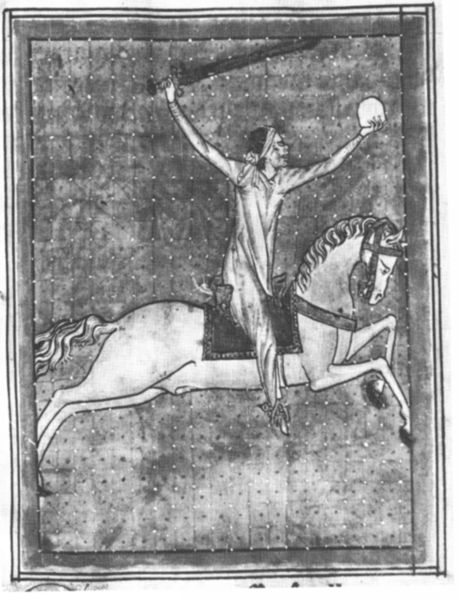
Titel: Lateinische Apokalypse
Institution: Cambridge, Trinity College
Schlagwörter: hand, himmel, kopf, mann, schwarz, weiss, zeichnung, falten, stein, stirnband, gewand, decke, fliegen, pferd, reiter, hufe, mähne, sattel, schnell, schweif, sprung, steigbügel, zügel, punkte, buch, rechteck, sterne, illustration, schwarzweiß, schwert, schimmel, arabisch, ross, springen, mittelalter, halfter, zaum, schrei, handschrift, araber, galopp, indianer, olympiade, indiander, zügellos, fperd, freihändig, galoppiern